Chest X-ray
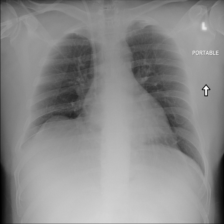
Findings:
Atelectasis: negative
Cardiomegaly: negative
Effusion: negative
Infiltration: negative
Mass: negative
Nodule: negative
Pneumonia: negative
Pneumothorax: negative
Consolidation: negative
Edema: negative
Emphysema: negative
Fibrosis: negative
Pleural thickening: negative
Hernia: negative